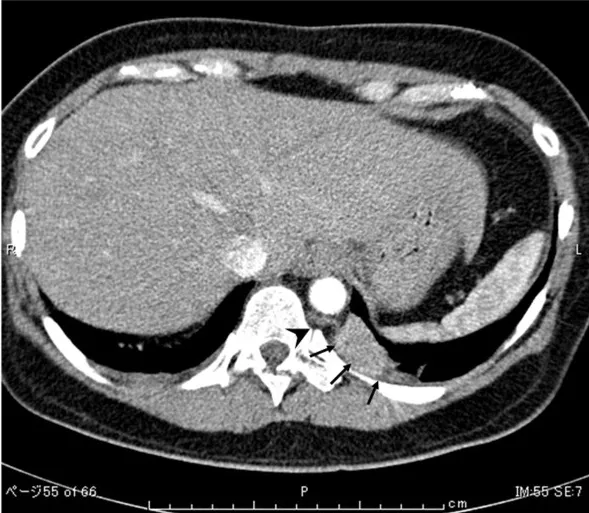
Preoperative chest computed tomography (CT) scan demonstrated a homogenous, sharply-circumscribed mass in the left lower lobe (
arrow
), and an aberrant feeder artery originating from the descending aorta (
arrowhead
).
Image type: radiology (ct)